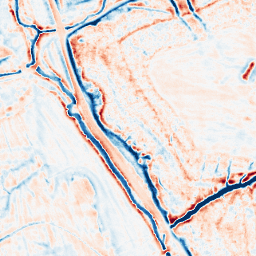
Category: edge_preserving
Decomposition family: bilateral
Decomposition parameters: d: 15
sigma_color: 50
sigma_space: 150
Upsampling method: sinc_blackman
Upsampling parameters: scale: 8
kernel_size: 16
Upsampling scale: 8